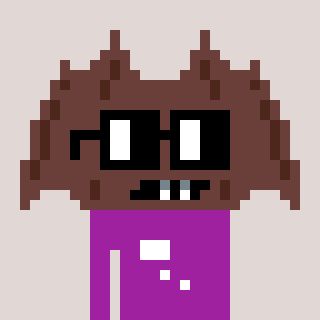
a pixel art character with square black glasses, a bat-shaped head and a magenta-colored body on a warm background